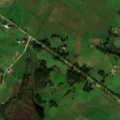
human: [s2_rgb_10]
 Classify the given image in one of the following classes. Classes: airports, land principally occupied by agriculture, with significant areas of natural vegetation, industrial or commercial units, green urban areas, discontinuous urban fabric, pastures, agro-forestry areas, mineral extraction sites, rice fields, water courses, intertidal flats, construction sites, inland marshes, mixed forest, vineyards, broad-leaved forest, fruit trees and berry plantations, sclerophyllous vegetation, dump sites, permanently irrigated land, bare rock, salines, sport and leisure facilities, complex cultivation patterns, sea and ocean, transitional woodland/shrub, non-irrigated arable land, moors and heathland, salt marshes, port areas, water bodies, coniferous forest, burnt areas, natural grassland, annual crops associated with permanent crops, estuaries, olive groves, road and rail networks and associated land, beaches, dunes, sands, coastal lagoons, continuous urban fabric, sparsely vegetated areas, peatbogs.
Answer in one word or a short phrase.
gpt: pastures, complex cultivation patterns, land principally occupied by agriculture, with significant areas of natural vegetation